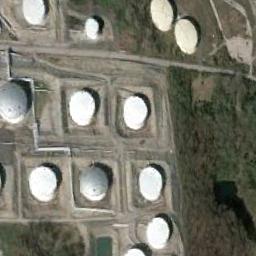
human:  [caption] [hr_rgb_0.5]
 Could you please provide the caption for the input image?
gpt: There is a green pool beside the storage tanks .

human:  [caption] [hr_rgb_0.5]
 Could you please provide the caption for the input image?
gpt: There are many trees near the storage tanks .

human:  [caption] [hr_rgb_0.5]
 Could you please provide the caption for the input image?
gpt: There are many different sized storage tanks in the factory, And there are large lawns in the factory .

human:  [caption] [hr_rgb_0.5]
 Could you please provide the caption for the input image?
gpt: There are some white and silver storage tanks on the bare land next to some trees .

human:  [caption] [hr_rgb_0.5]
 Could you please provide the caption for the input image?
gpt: There are some storage tanks and green meadows .